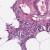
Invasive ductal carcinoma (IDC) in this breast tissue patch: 1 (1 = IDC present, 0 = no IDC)